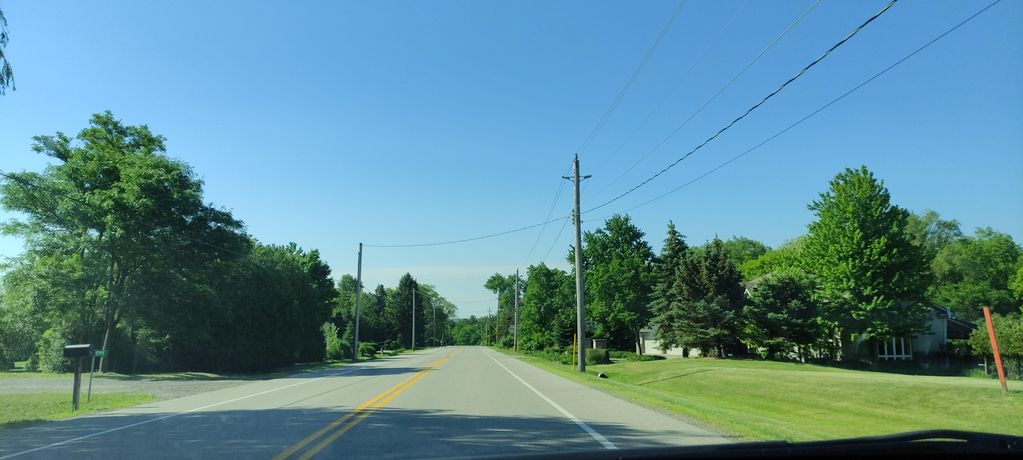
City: hamilton